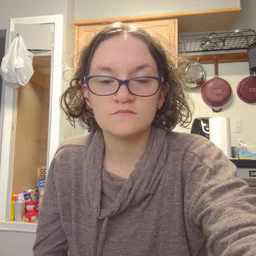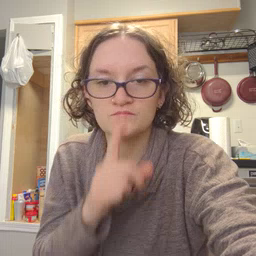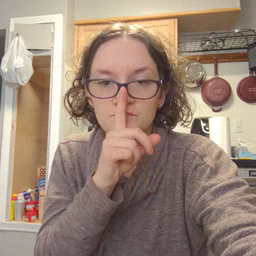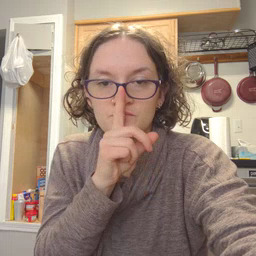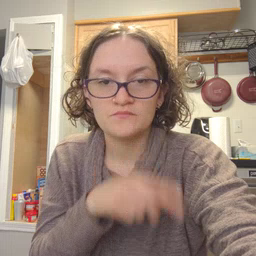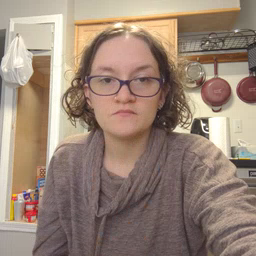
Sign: shhh